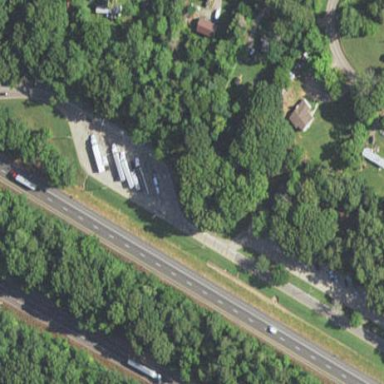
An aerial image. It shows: Rest area on the road.